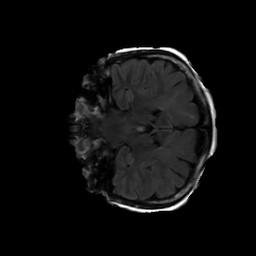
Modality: FLAIR
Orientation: coronal
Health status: ill
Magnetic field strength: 3 T